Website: walmart
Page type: billing-address
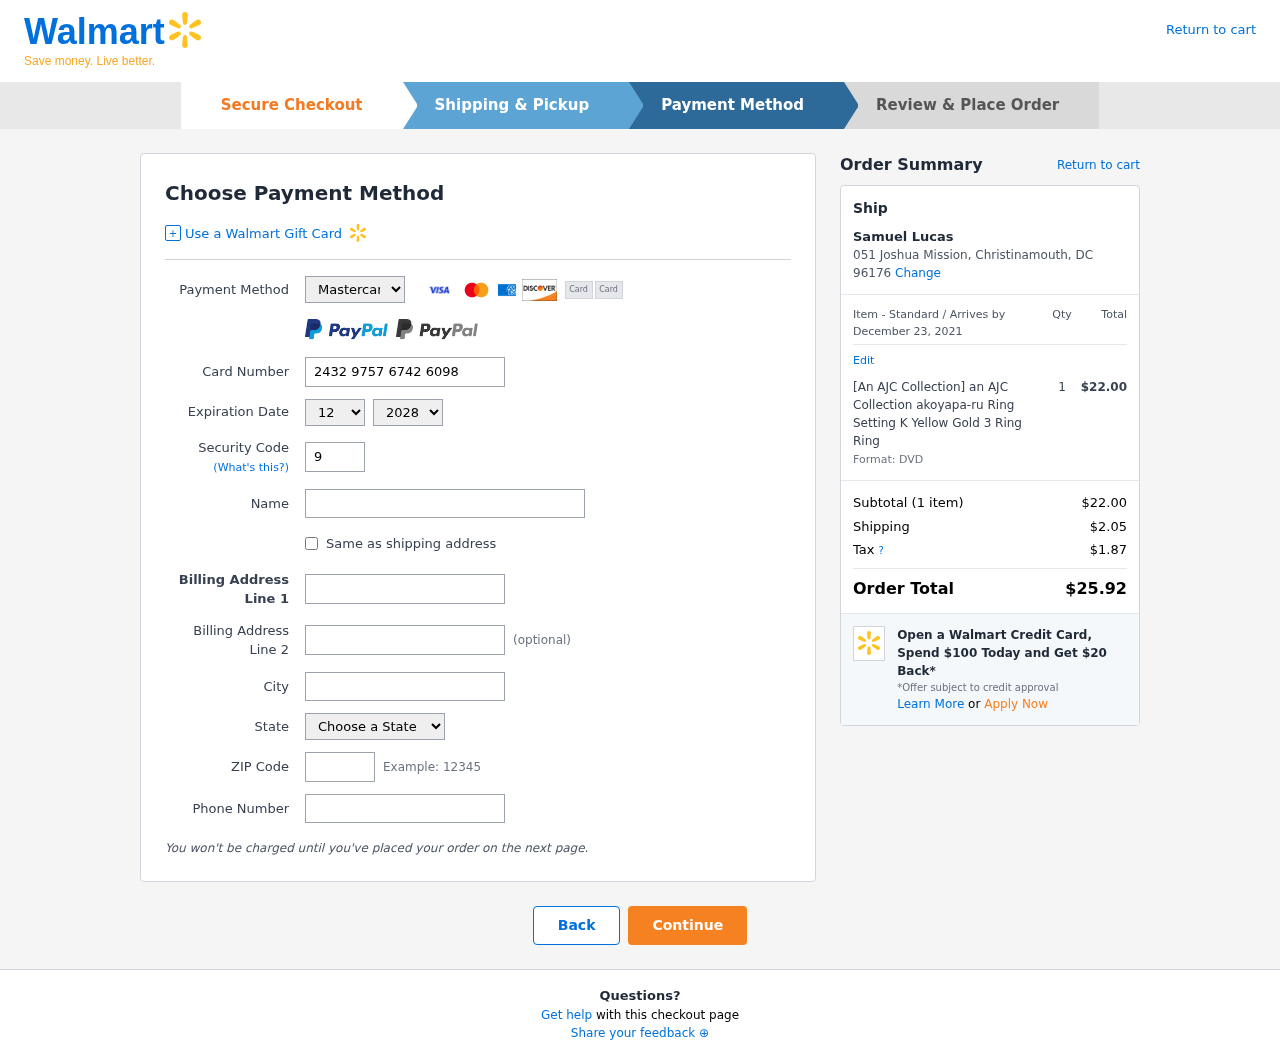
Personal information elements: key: PII_CARD_CVV
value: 997
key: PII_CARD_EXPIRY_MONTH
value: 12
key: PII_CARD_EXPIRY_YEAR
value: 28
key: PII_CARD_NUMBER
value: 2432 9757 6742 6098
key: PII_CARD_TYPE
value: Mastercard
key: PII_CITY
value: Christinamouth
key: PII_CITY_STATE_ZIP
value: Christinamouth, DC 96176
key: PII_FULLNAME
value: Samuel Lucas
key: PII_PHONE
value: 3683538341
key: PII_POSTCODE
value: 96176
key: PII_STATE
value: DC
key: PII_STREET
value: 051 Joshua Mission
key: PII_STREET2
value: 6885 Billy Plains
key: PII_FULLNAME2
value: Samuel Lucas
Product elements: key: PRODUCT1_NAME
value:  [An AJC Collection] an AJC Collection akoyapa-ru Ring Setting K Yellow Gold 3 Ring Ring
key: PRODUCT1_PRICE
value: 22
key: PRODUCT1_QUANTITY
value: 1
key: PRODUCT1_DESC
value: Format: DVD
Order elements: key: ORDER_DELIVERY_DATE
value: December 23, 2021
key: ORDER_NUM_ITEMS
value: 1
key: ORDER_SUBTOTAL
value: $22.00
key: ORDER_SHIPPING_COST
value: $2.05
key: ORDER_TAX
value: $1.87
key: ORDER_TOTAL
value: $25.92